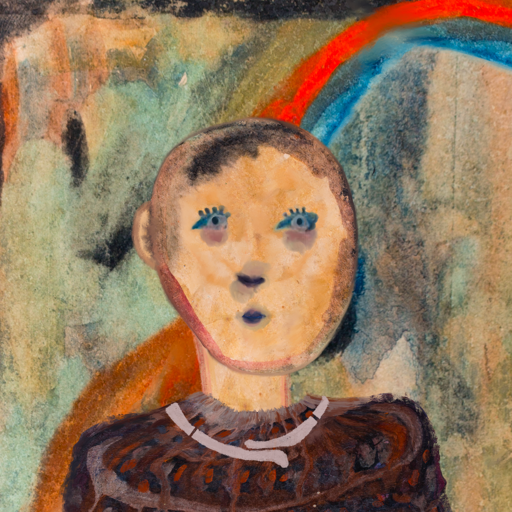
Background: Childish, Head And Neck Front: Childish, Face Front: Hill_Girl, Bust: Hypocrite, Hair Front: Blank, Head Accessory: Blank, Second Necklace: Blank, Necklace: Hypocrite_2, Baby: Blank